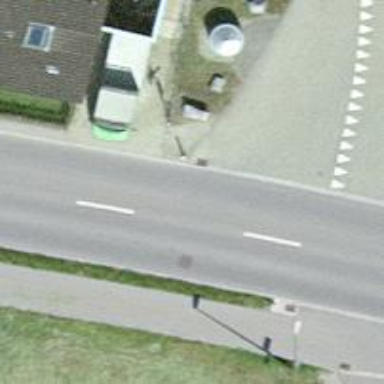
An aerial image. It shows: Bus stop with platform for public transport.